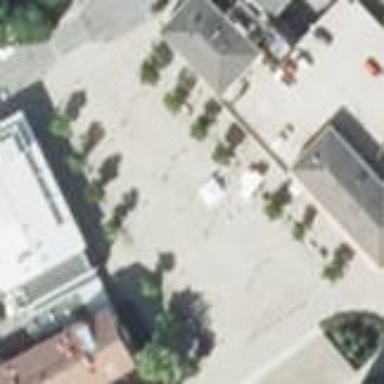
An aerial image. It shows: Pedestrian road leading to marketplace.